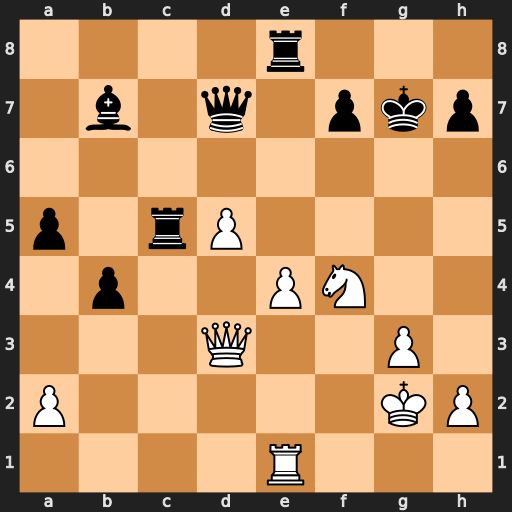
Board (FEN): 4r3/1b1q1pkp/8/p1rP4/1p2PN2/3Q2P1/P5KP/4R3
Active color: w
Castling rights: -
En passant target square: -
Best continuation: Qd4+ f6 Qxc5